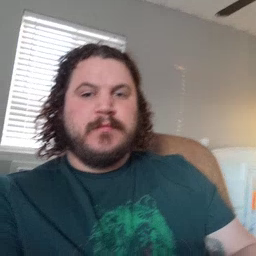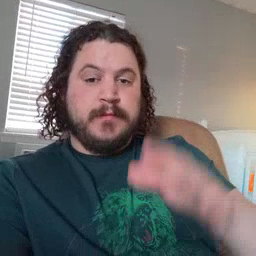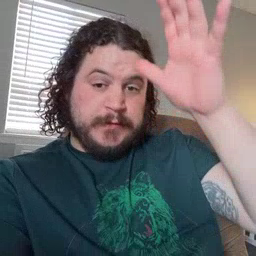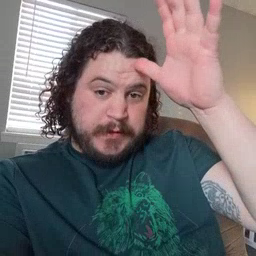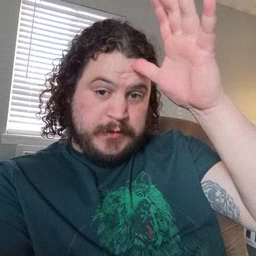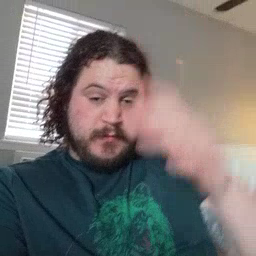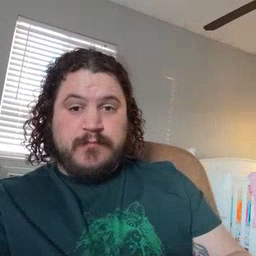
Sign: dad